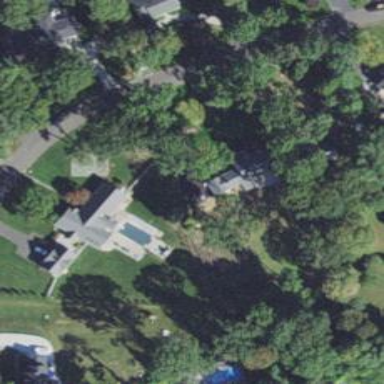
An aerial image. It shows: Driveway.